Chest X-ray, PA view. Patient: 51 years old, sex M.
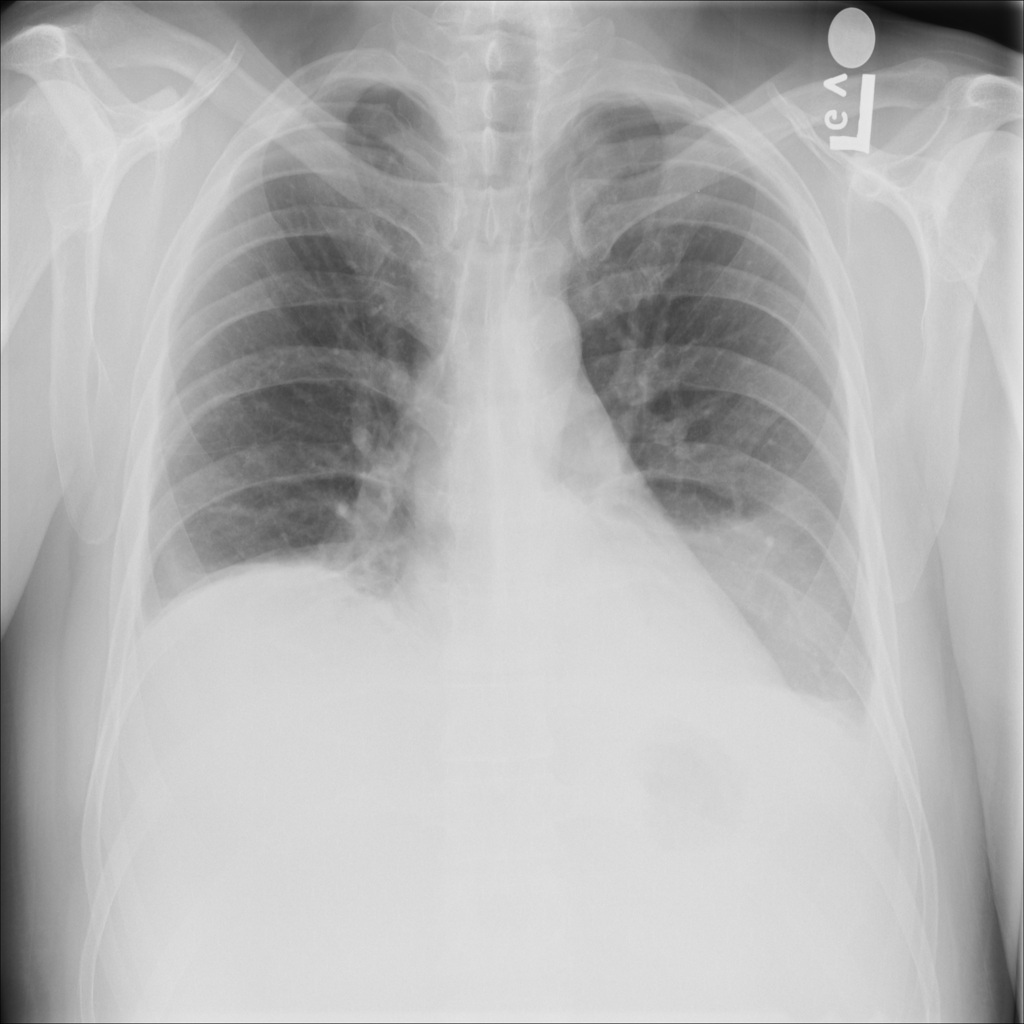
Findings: No Finding